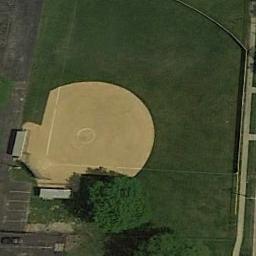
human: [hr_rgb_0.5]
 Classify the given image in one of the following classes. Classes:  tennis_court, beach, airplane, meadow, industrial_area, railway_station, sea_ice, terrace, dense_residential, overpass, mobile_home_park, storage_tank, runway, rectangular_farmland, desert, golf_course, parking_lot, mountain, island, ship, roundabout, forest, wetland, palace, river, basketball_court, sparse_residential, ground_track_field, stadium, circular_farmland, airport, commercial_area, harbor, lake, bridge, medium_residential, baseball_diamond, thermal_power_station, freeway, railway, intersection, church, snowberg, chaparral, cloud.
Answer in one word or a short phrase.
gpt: baseball_diamond